Question: How can I position 4 JPanel like the img below

'''
public class Main {
static JFrame frame;
public static void main(String[]args){
frame = new JFrame("TPTPRG");
frame.setDefaultCloseOperation(JFrame.EXIT_ON_CLOSE);
// frame.setResizable(false);
//Add content to the window.
frame.add(new JPanelNumber1(), BorderLayout.?????);
frame.add(new JPanelNumber2(), BorderLayout.?????);
frame.add(new JPanelNumber3(), BorderLayout.?????);
frame.add(new JPanelNumber4(), BorderLayout.?????);
//frame.setUndecorated(true);
//frame.setBackground(new Color(0, 255, 0, 0));
//new FullScreen().setFullScreen(frame); // full screen JFrame, works
frame.pack();
frame.setVisible(true);
}
}
'''
Or is better if I add the 4 JPanel in a JPanel_Main ?
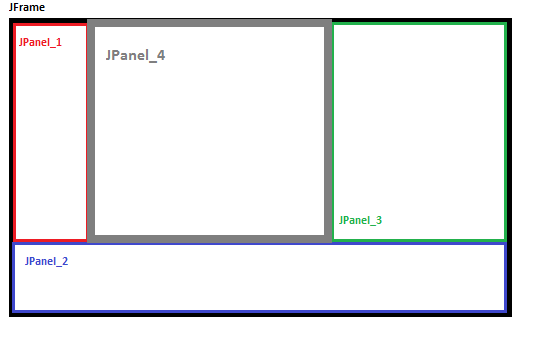
Answer: '''
frame.add(new JPanelNumber1(), BorderLayout.LINE_START);
frame.add(new JPanelNumber2(), BorderLayout.PAGE_END);
frame.add(new JPanelNumber3(), BorderLayout.LINE_END);
frame.add(new JPanelNumber4(), BorderLayout.CENTER);
'''